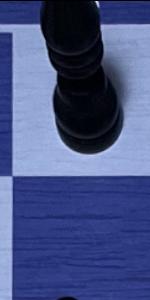
Label: Empty